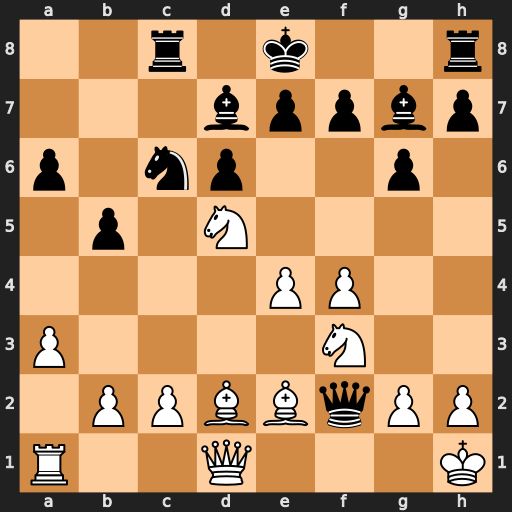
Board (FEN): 2r1k2r/3bppbp/p1np2p1/1p1N4/4PP2/P4N2/1PPBBqPP/R2Q3K
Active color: w
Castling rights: k
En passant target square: -
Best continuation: Be3 Qxe3 Nxe3